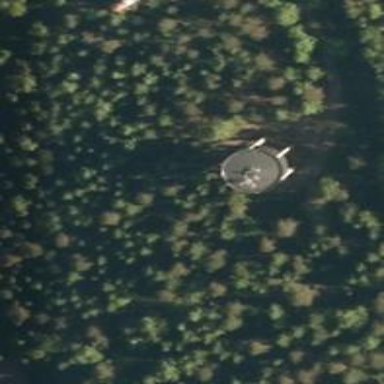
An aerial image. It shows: Water tower that is man-made.